Question: I have defined a class called 'Person'. This is my code:
'''
class Person {
var closure: (() -> ())?
var name: String
init(name: String) {
self.name = name
print("\(name) is being initialized")
}
deinit {
print("\(name) is being deinitialized")
}
}
'''
then I use 'Person' in class called 'ViewController':
'''
class ViewController: UIViewController {
var person = Person(name: "john")
let aStr = "john is a cute boy"
override func viewDidLoad() {
super.viewDidLoad()
person.closure = {
print("\(self.aStr)")
}
person.closure!()
}
}
'''
In my opinion, the picture of memory about my code like this :

So, from above picture, in my opinion, it will cause strong reference cycle between the three instances, but I can not get any leak from 'Instruments', so I have some confusion.
Does this code cause strong reference cycle?
If not, when will ARC deallocate the instance of 'Person'? the method named 'deinit' in 'Person' class is never called.
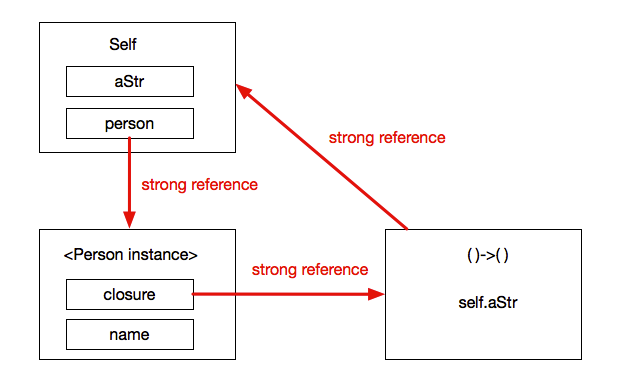
Answer: Yes, this's a typical retain cycle.
To solve this problem use '[weak self]' in your closure
'''
person.closure = { [weak self] in
guard let strongSelf = self else { return }
print("\(strongSelf.aStr)")
}
'''
---
To really create a leak.
I create a demo App. Root is a navController.
The navController has a root controller. Let's call it buttonController.
When you click button in the buttonController, it create your ViewController and push to navController.
When you click back button in navigation bar, the navController pop your ViewController instance.
Profile it, then you will see the leak and the retain cycle in Instruments.
Xcode default template of iOS App use a single page, which always retain your ViewController instance. If the ViewController instance is still used by the system, it's actually not a leak yet.
So push & pop show that leak for you.